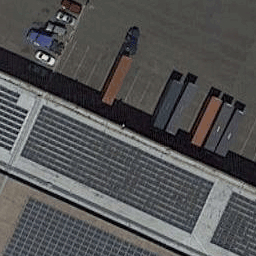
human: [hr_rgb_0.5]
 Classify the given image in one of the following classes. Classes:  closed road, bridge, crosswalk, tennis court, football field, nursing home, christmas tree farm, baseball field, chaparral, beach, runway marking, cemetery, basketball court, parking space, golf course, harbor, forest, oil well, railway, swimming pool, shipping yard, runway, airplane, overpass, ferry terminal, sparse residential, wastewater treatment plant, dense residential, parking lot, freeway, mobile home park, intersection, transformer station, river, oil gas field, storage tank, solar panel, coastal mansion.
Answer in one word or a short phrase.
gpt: solar panel